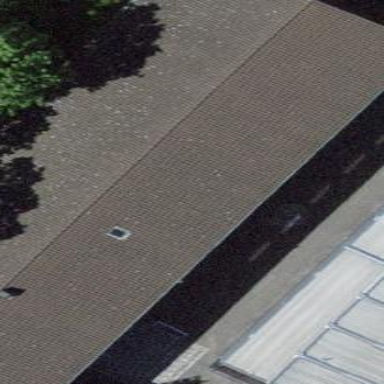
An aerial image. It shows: School building.